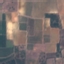
Land use / land cover: PermanentCrop